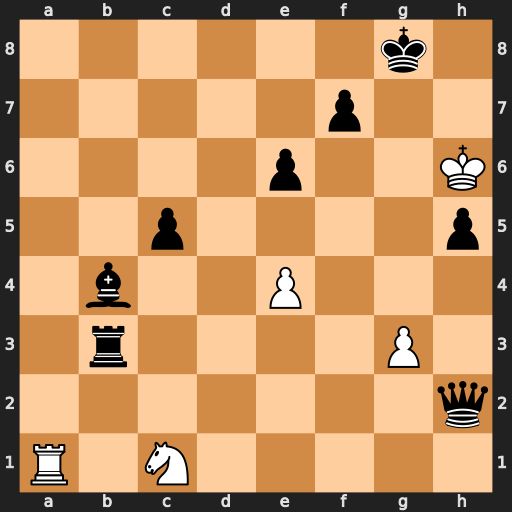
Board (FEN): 6k1/5p2/4p2K/2p4p/1b2P3/1r4P1/7q/R1N5
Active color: w
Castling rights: -
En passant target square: -
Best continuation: Ra8#